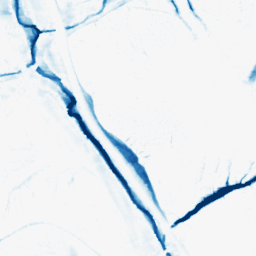
Category: morphological
Decomposition family: morphological_ellipse
Decomposition parameters: operation: closing
width: 10
height: 20
Upsampling method: cubic_mitchell
Upsampling parameters: scale: 2
Upsampling scale: 2